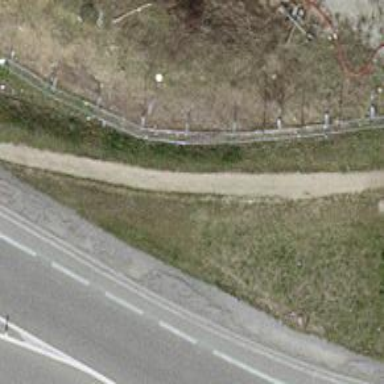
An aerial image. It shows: Fence.